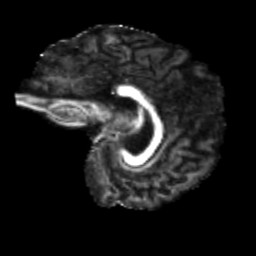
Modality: FA
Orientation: sagittal
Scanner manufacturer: siemens
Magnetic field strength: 3 T
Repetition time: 4 s
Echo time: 0.0594 s